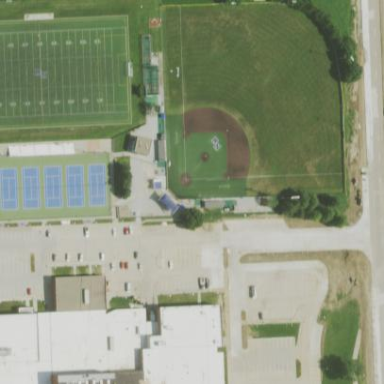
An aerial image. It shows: Baseball pitch for leisure land.